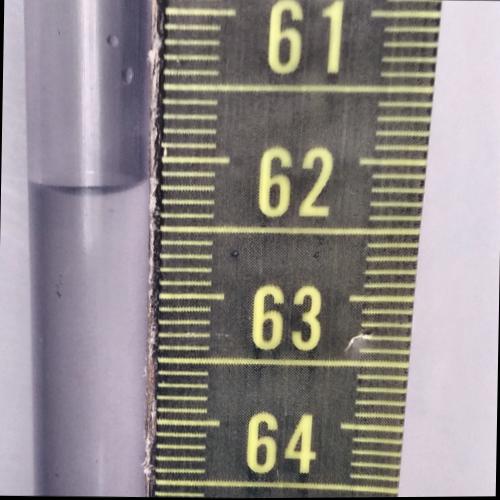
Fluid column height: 62.2 cm